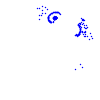
Particle: electron